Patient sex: M
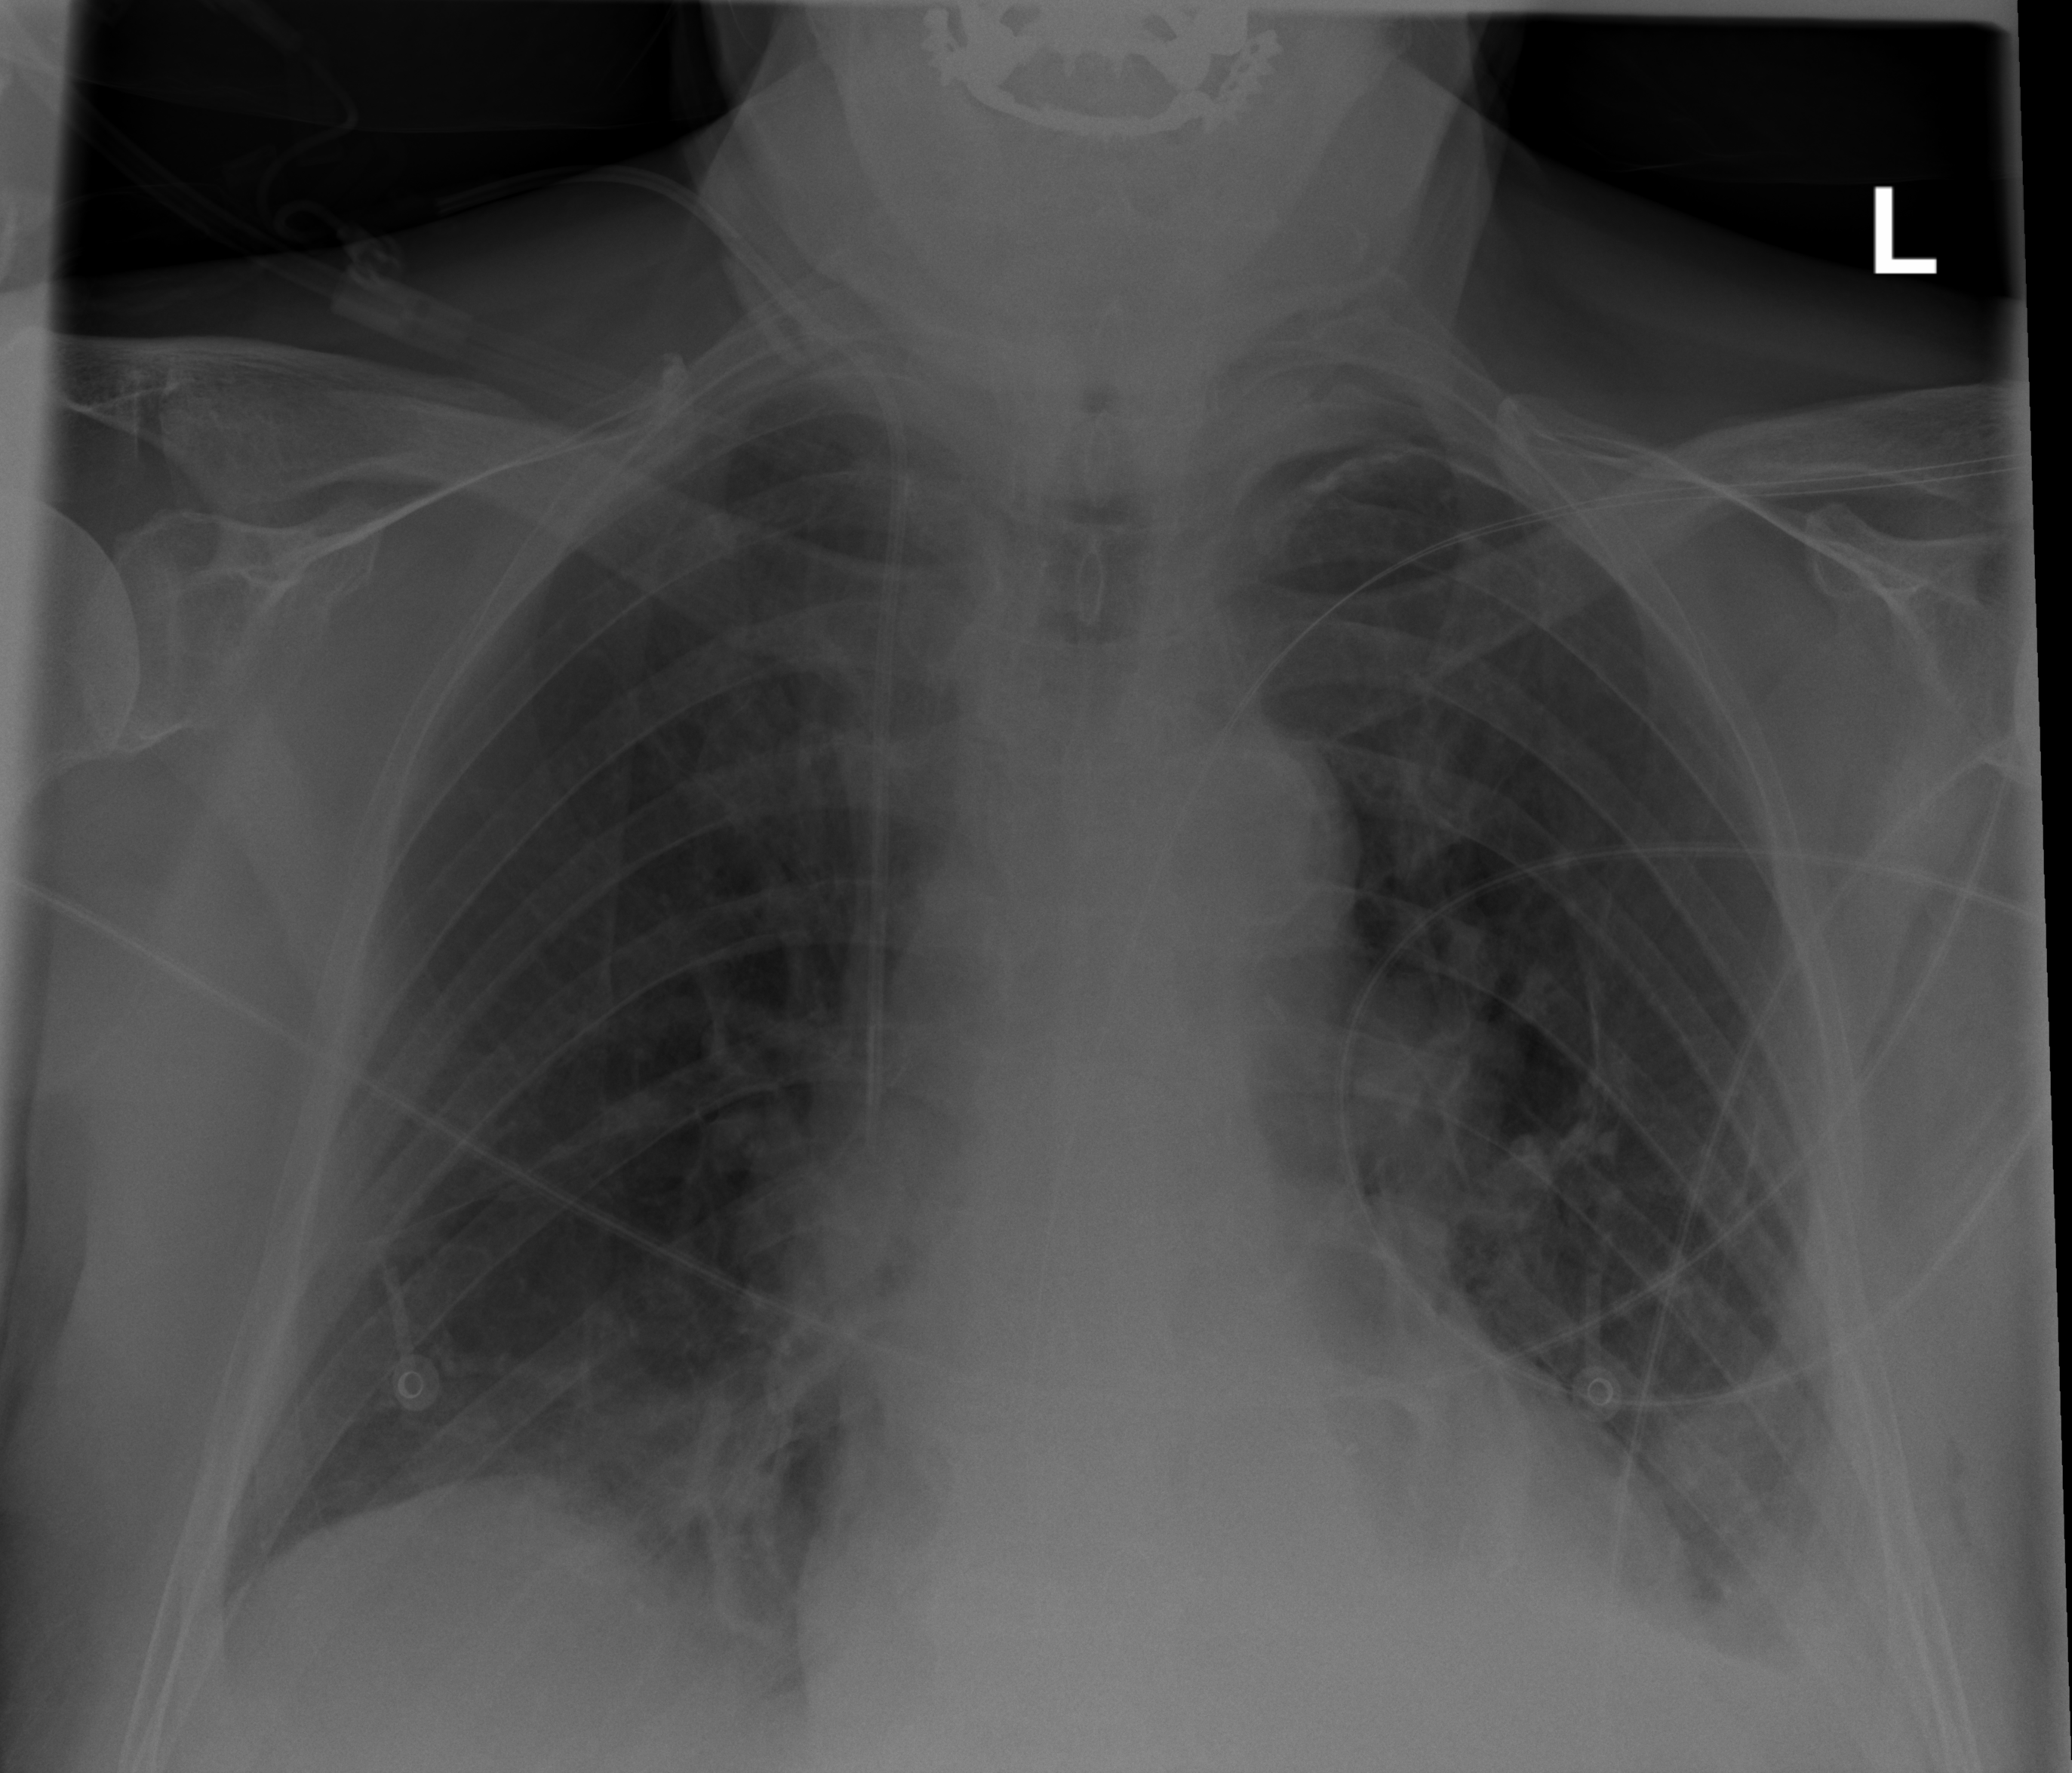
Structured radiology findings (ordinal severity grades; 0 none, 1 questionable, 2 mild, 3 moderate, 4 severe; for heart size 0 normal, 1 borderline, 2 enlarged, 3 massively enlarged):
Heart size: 0
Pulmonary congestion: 1
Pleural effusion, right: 0
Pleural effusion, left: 3
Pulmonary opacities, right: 2
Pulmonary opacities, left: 2
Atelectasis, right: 3
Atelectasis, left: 3